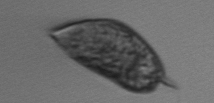
Label: Prorocentrum_micans